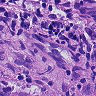
Metastatic tissue present: yes